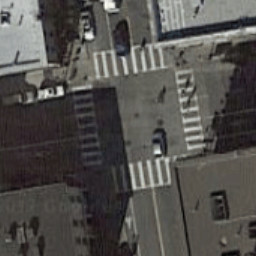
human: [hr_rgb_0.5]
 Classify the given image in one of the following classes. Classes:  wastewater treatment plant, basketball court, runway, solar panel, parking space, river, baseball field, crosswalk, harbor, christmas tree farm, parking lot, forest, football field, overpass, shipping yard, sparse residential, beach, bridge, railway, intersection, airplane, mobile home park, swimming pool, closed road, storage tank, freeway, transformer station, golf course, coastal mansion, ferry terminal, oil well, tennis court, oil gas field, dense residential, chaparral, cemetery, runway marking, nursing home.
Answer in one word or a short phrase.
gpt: crosswalk